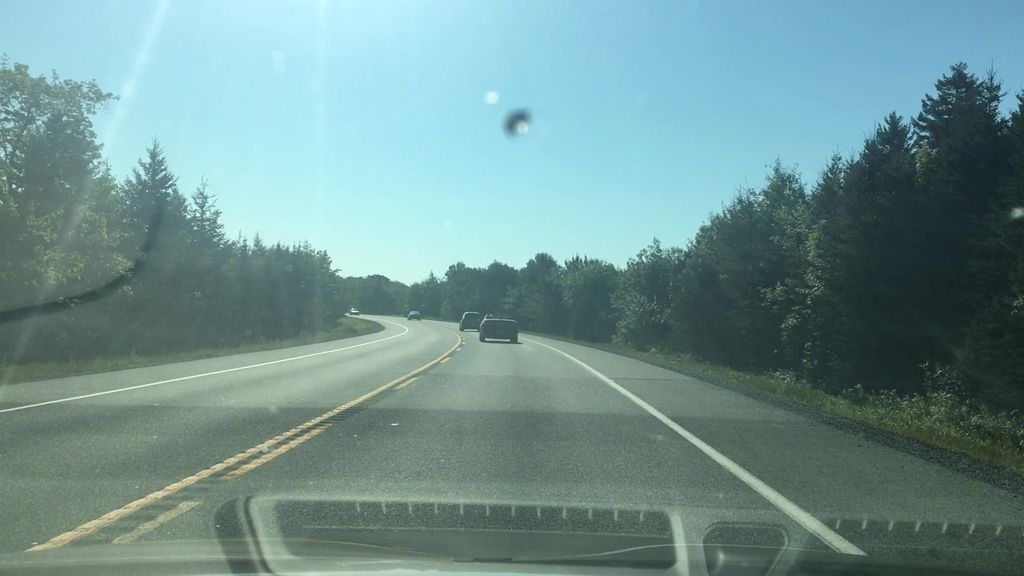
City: halifax